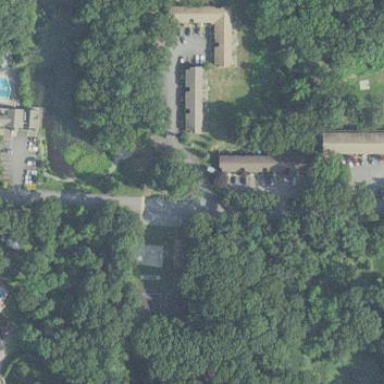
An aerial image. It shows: Recreation ground.